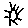
Label: sun